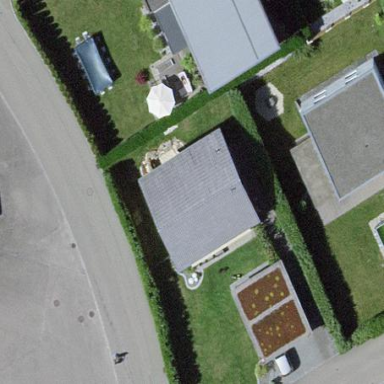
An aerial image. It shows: Simple and straightforward house.